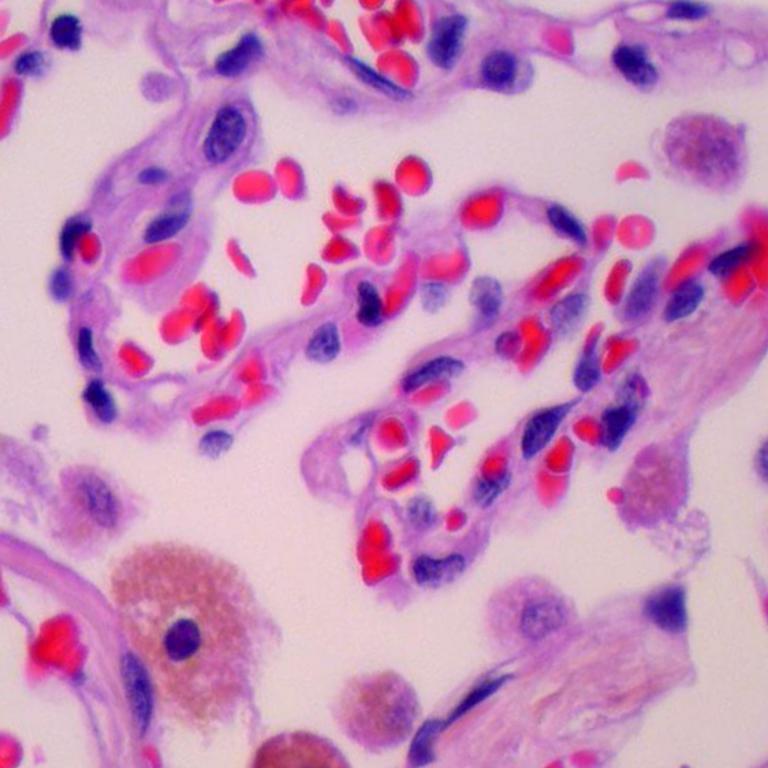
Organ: lung
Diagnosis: benign